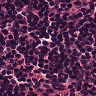
Metastatic tissue present: no